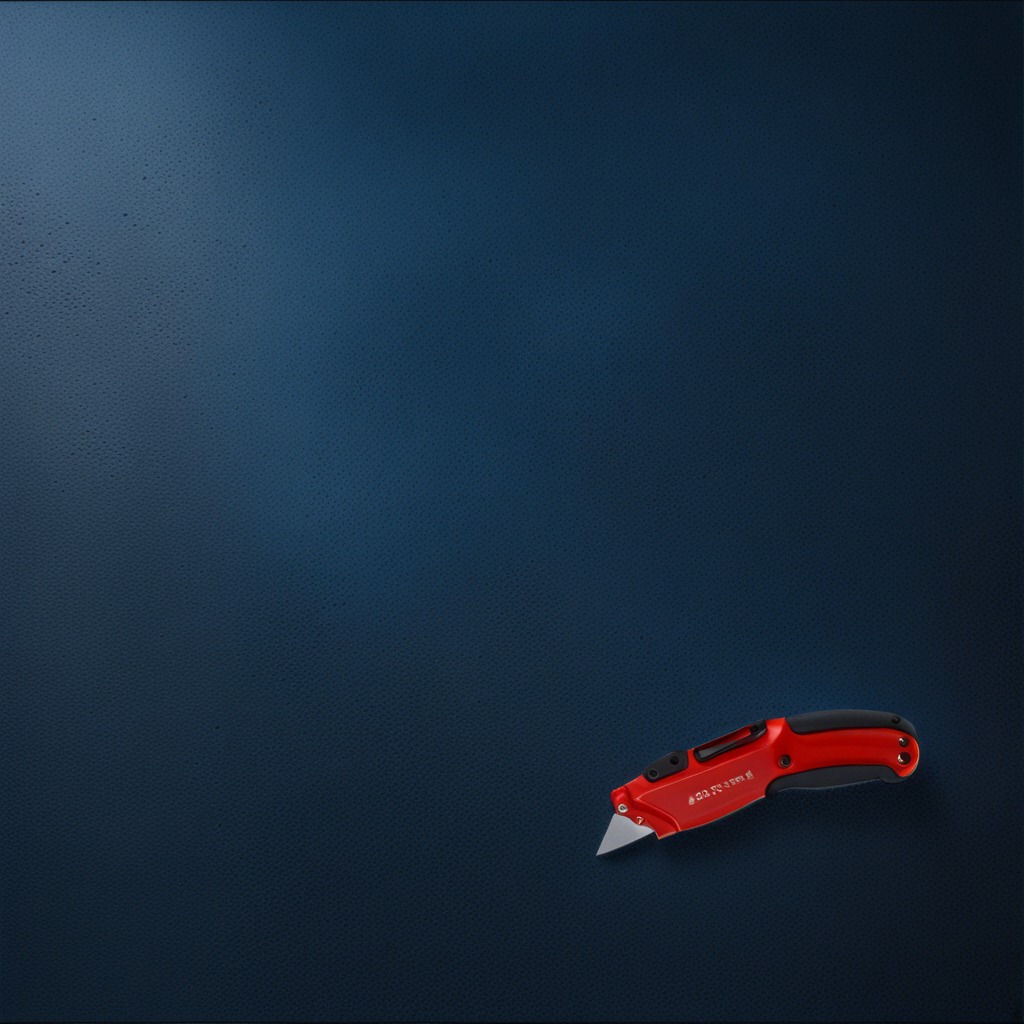
A utility knife is lying on the clean granite tabletop covered with a blue rubber mat inside a workshop at night dim ambient light soft shadows worn but beneath the mat